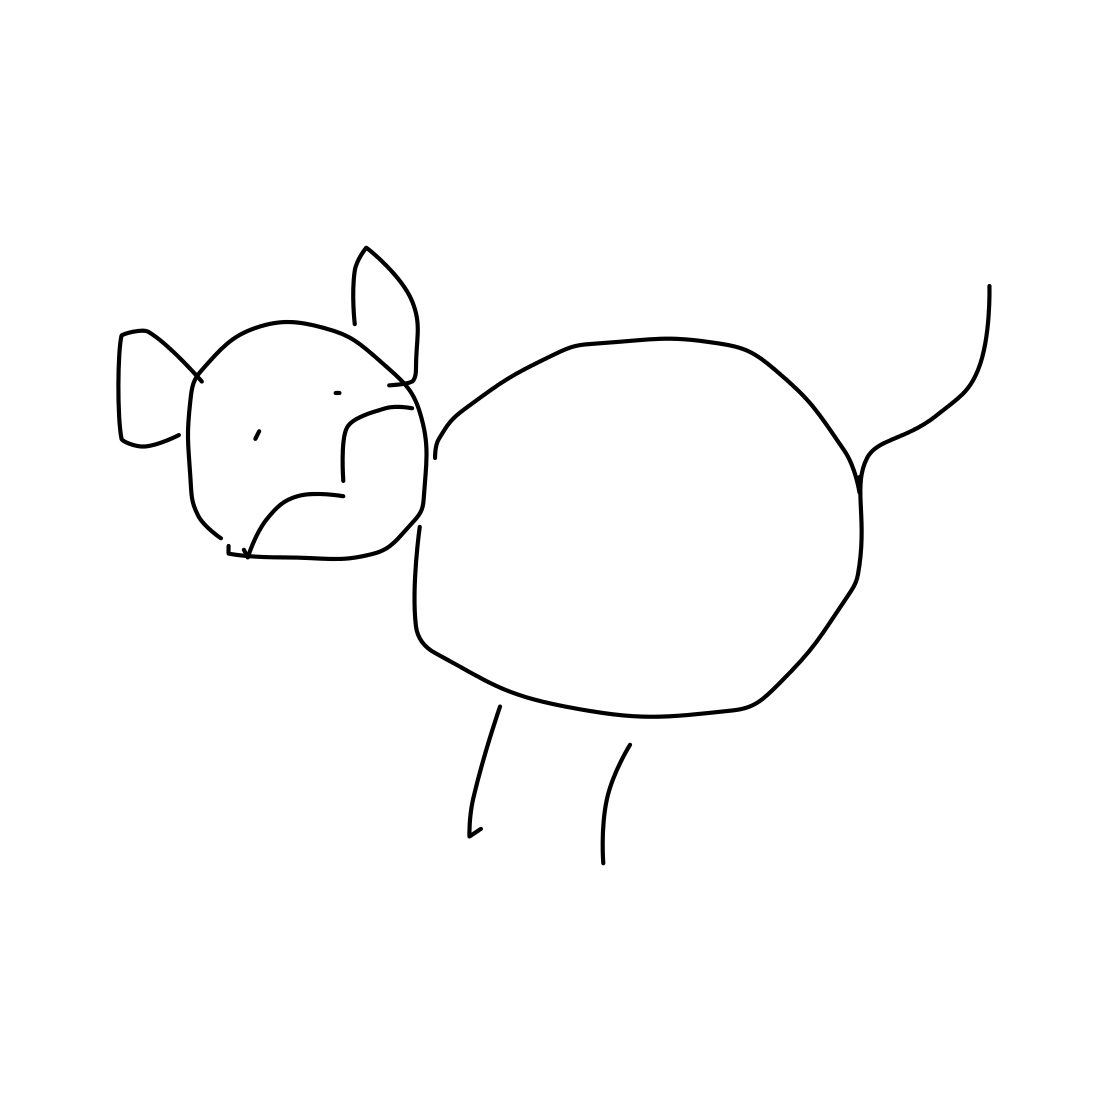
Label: cat